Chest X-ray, PA view. Patient: 70 years old, sex M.
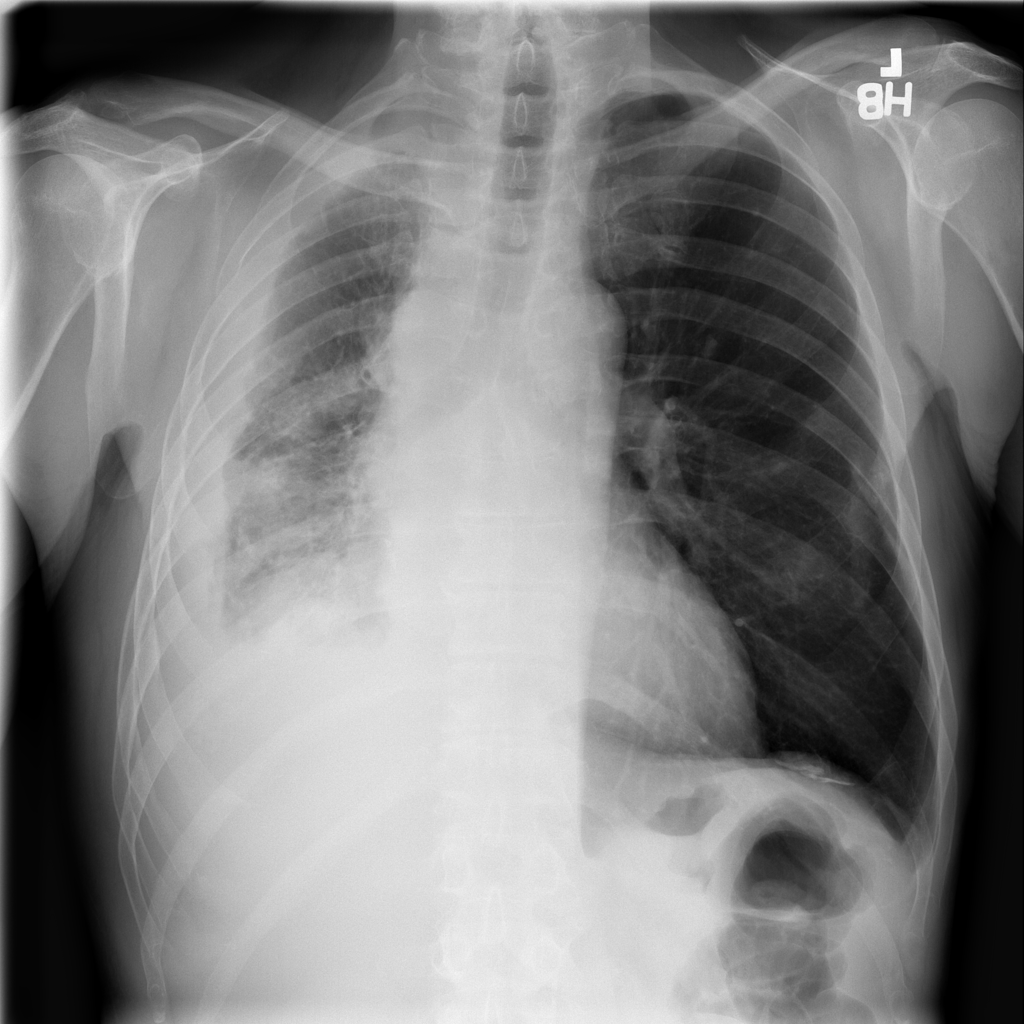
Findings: Mass